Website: lowes
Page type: customer-info-address
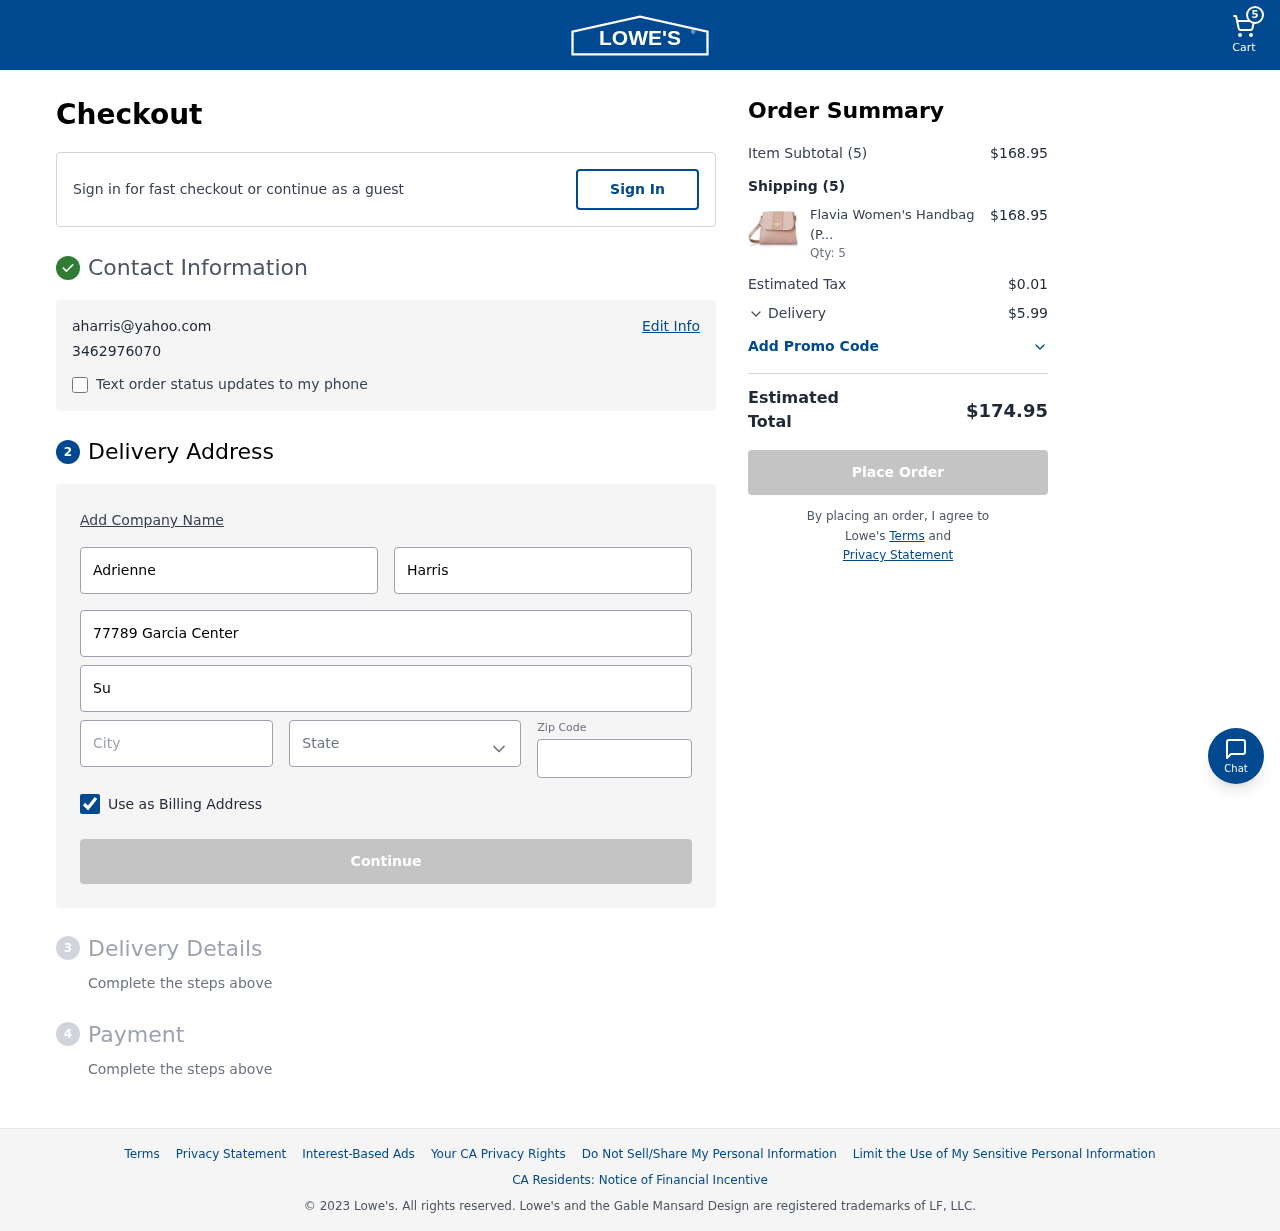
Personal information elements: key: PII_CITY
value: Powellmouth
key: PII_EMAIL
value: aharris@yahoo.com
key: PII_FIRSTNAME
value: Adrienne
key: PII_LASTNAME
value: Harris
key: PII_PHONE
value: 3462976070
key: PII_POSTCODE
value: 33027
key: PII_STATE
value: West Virginia
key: PII_STREET
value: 77789 Garcia Center
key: PII_STREET2
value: Suite 666
Product elements: key: PRODUCT1_NAME
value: Flavia Women's Handbag (Pink)
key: PRODUCT1_QUANTITY
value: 5
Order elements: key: ORDER_NUM_ITEMS
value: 5
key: ORDER_SUBTOTAL
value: $168.95
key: ORDER_NUM_ITEMS2
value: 5
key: ORDER_SUBTOTAL2
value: $168.95
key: ORDER_TAX
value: $0.01
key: ORDER_SHIPPING_COST
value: $5.99
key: ORDER_TOTAL
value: $174.95